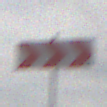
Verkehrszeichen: RichtungstafelnInKurvenGrossLinks
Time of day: Midday
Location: Outdoor (Nature)
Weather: PartlyCloudy
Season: NotSpecified
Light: Natural